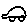
Label: car